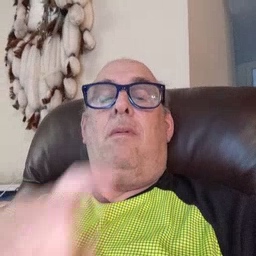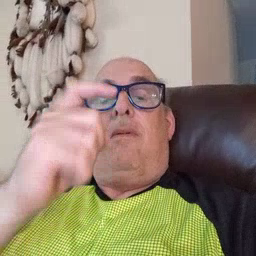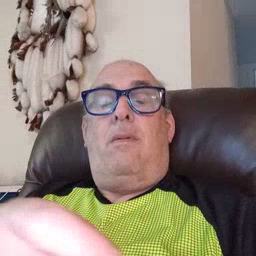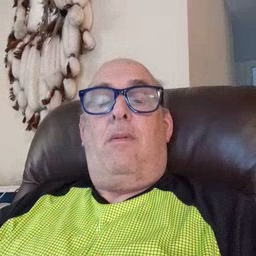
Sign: gift